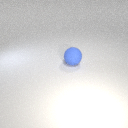
large blue rubber sphere